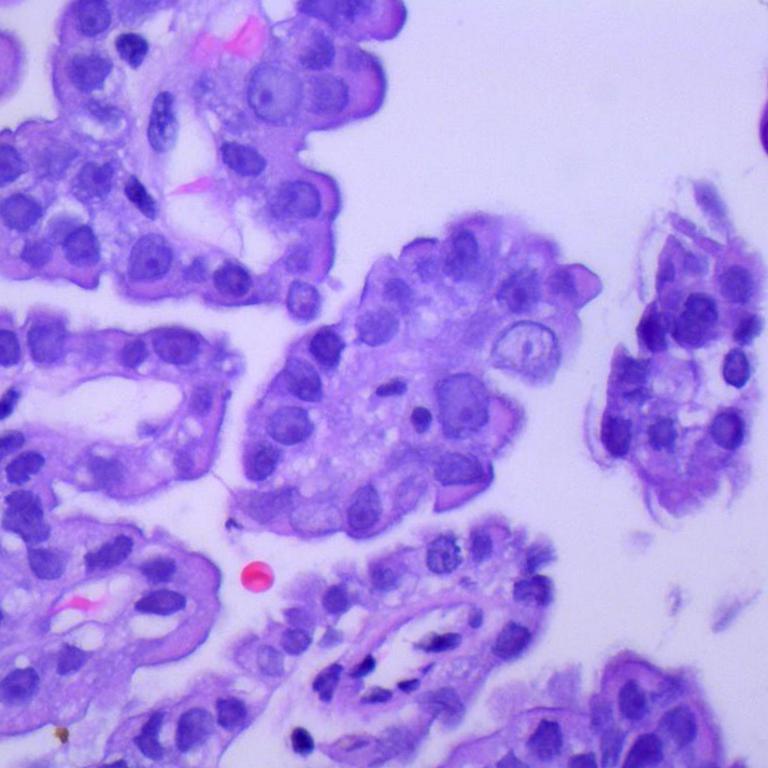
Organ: lung
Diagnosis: adenocarcinomas